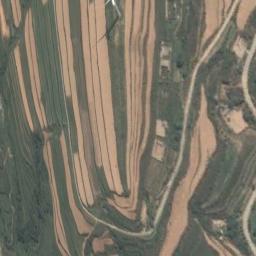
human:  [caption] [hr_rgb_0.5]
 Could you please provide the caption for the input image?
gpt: There is a winding narrow road next to a large brown and green mixed terraces .

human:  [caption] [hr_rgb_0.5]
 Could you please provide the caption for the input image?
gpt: The bare and green terrace is next to some trees .

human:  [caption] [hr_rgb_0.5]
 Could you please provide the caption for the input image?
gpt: There is a row of grey houses beside the terraces .

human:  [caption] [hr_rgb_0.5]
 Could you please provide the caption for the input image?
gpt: There are many plants on the terrace .

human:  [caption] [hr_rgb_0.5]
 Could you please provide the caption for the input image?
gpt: There are many yellow terraces and green ones .